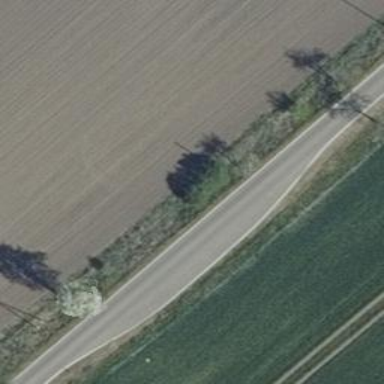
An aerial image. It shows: Passing place on the road.